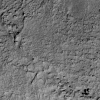
Atmospheric dust classification: not_dusty